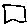
Label: square